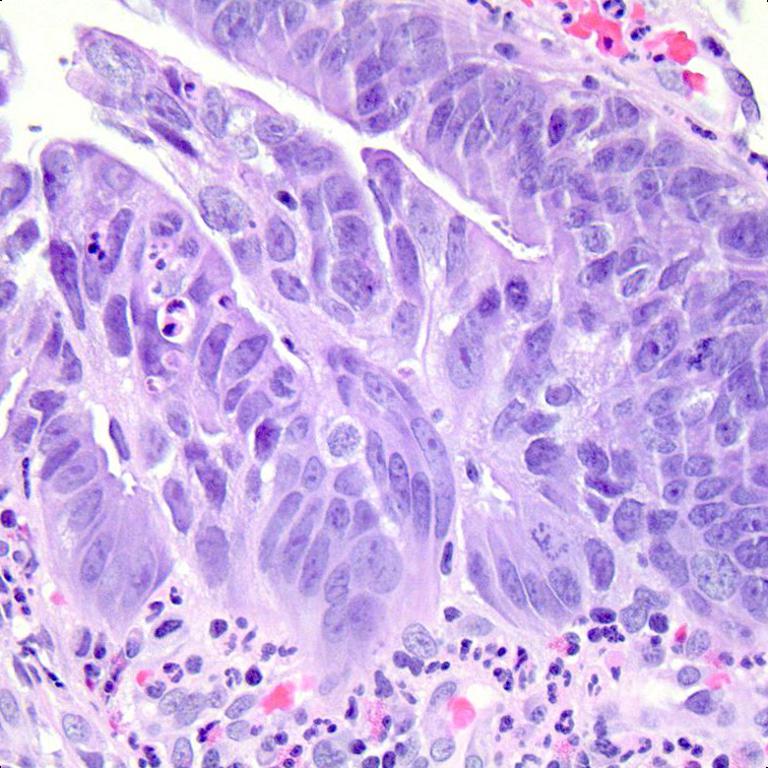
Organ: colon
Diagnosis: adenocarcinomas